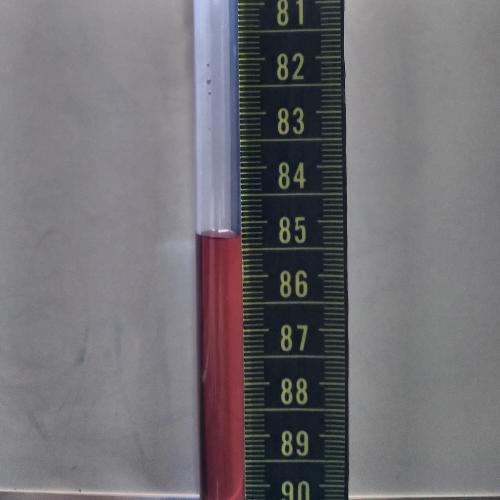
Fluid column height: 85.2 cm